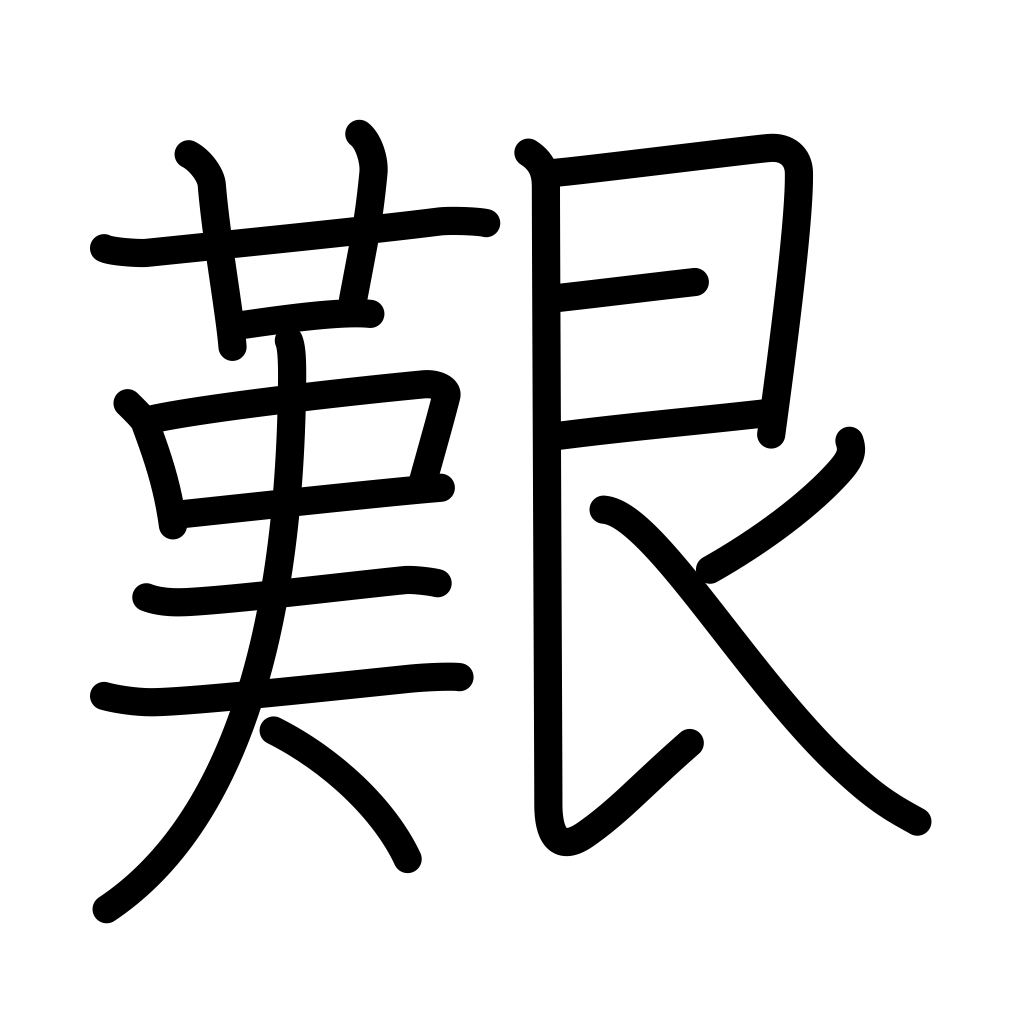
Meaning: difficult, trying, be distressed, parent's funeral ceremony, mourning, perilous